Question: I want to my iOS project in . In xcode4 this seems to be very simple. In the utility sidebar there is a localization panel where I can add languages.
Adding a language I get following structure:

I want to localize a button. So I open 'MainWindow.xib (German)' and just edit the title of the button. But when I run my project on both device or simulator I always get the english version even if it is set to German.
Where is the problem? Any ideas?
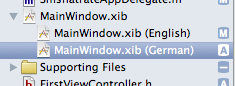
Answer: Delete the app from the device or simulator. If you've launched it before you've added the localization there is still a MainWindow.xib in the root file structure of the project.
If you deploy from Xcode files are only added, never removed.
So you have three files now.
'''
MainWindow.xib
de.lproj/MainWindow.xib
en.lproj/MainWindow.xib
'''
And as long there is a file in the root folder iOS doesn't look into the language specific folders.